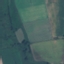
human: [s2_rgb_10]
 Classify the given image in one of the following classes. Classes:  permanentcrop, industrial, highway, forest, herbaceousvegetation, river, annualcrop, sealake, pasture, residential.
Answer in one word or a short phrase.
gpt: AnnualCrop